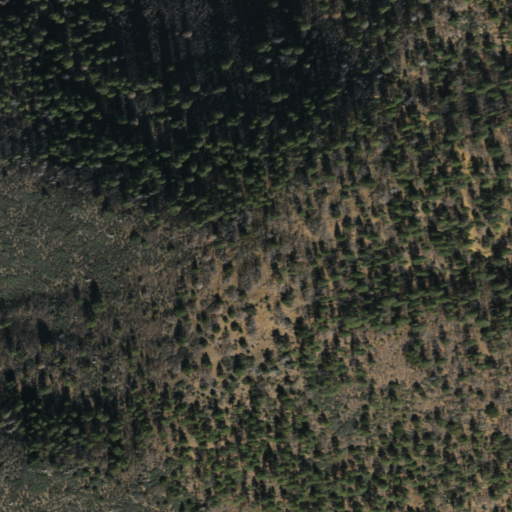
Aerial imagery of mountain in Arizona named West Spruce Mountain containing only evergreen forest